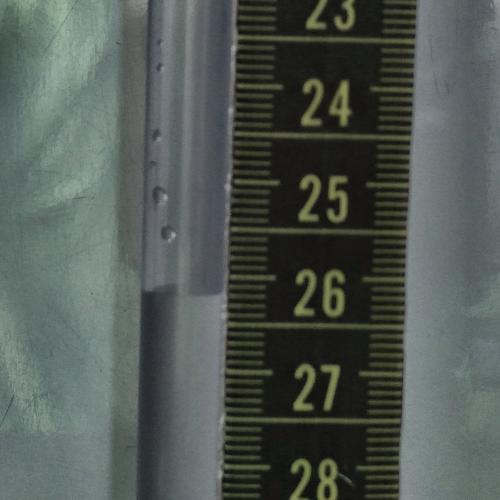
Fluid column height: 26.2 cm